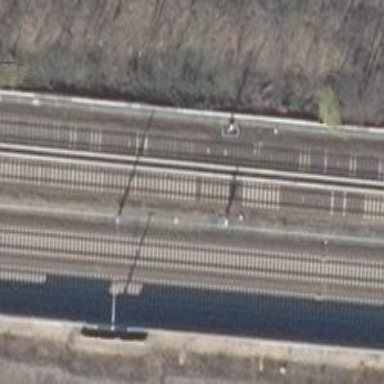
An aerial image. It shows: Railway signal.